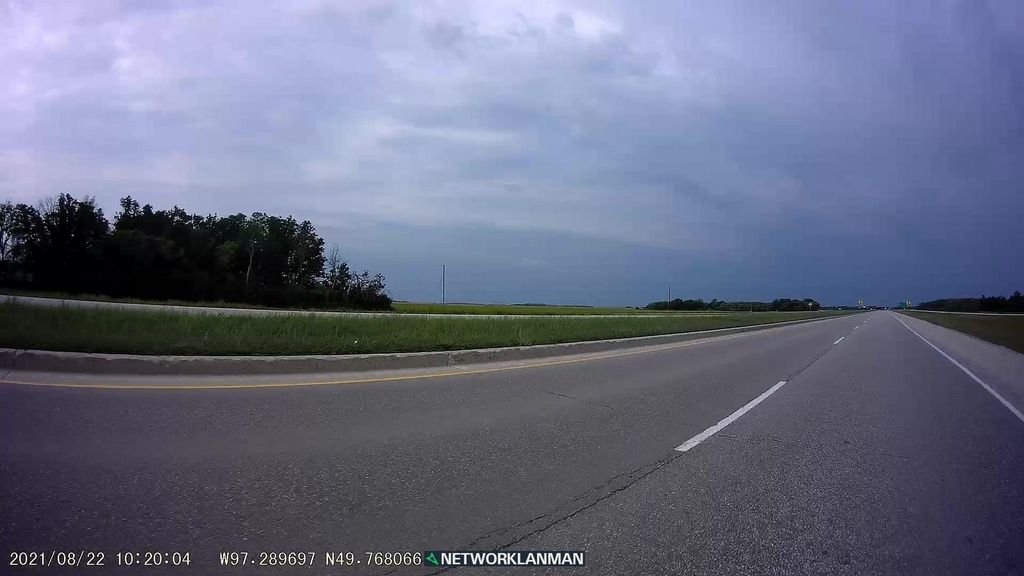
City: winnipeg